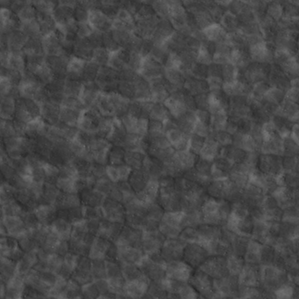
Label: non_frost